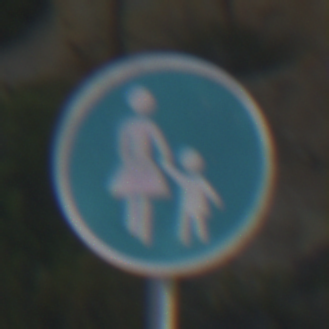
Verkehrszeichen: Gehweg
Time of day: MorningAfternoon
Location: Outdoor (Nature)
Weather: Clear
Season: NotSpecified
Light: Natural